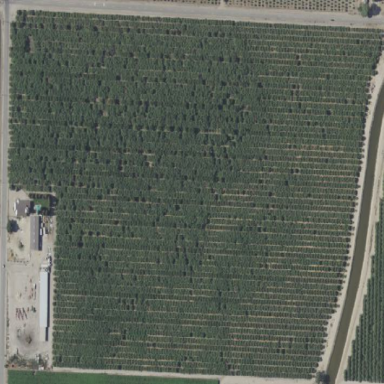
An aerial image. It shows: Orchard.